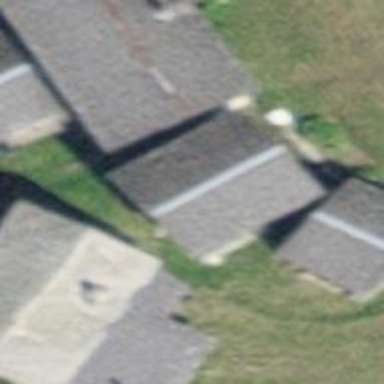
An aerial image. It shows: Simple house.